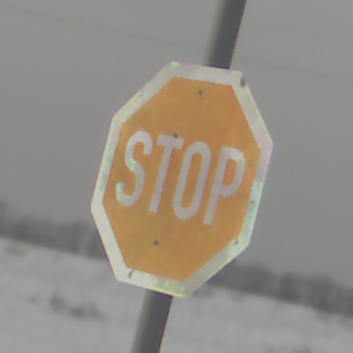
Verkehrszeichen: Stop
Umgebung: Outdoor, Nature
Tageszeit: MorningAfternoon
Wetter: Overcast
Licht: Natural
Jahreszeit: Winter
Kontrast: LowContrast